Question: This is the first time I am trying for the ...I was and I got struck in between when it came to select the in the below screen shot

I am new to can you explain the meanings of categories as mentioned above? or any link will be hightly appreciated.
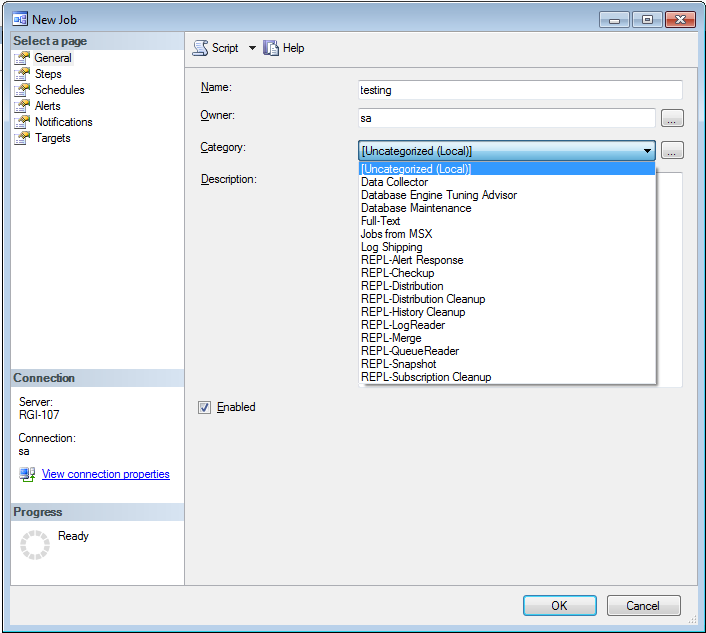
Answer: Categories are used for organizing your jobs. If you right click on the jobs folder and select "Manage Categories" you can see all of the categories available, filter by category, etc.
There is a good breakdown here:
<URL>